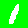
Digit: 1